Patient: sex M, age 80
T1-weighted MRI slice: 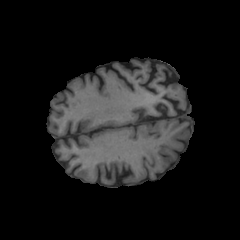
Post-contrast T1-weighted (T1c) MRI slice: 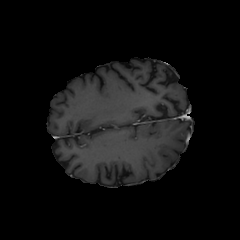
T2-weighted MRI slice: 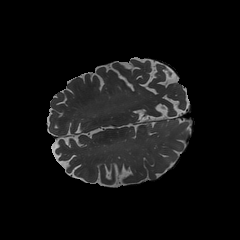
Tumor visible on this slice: no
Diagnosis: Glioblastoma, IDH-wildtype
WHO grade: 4